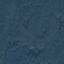
Land use / land cover class: Forest